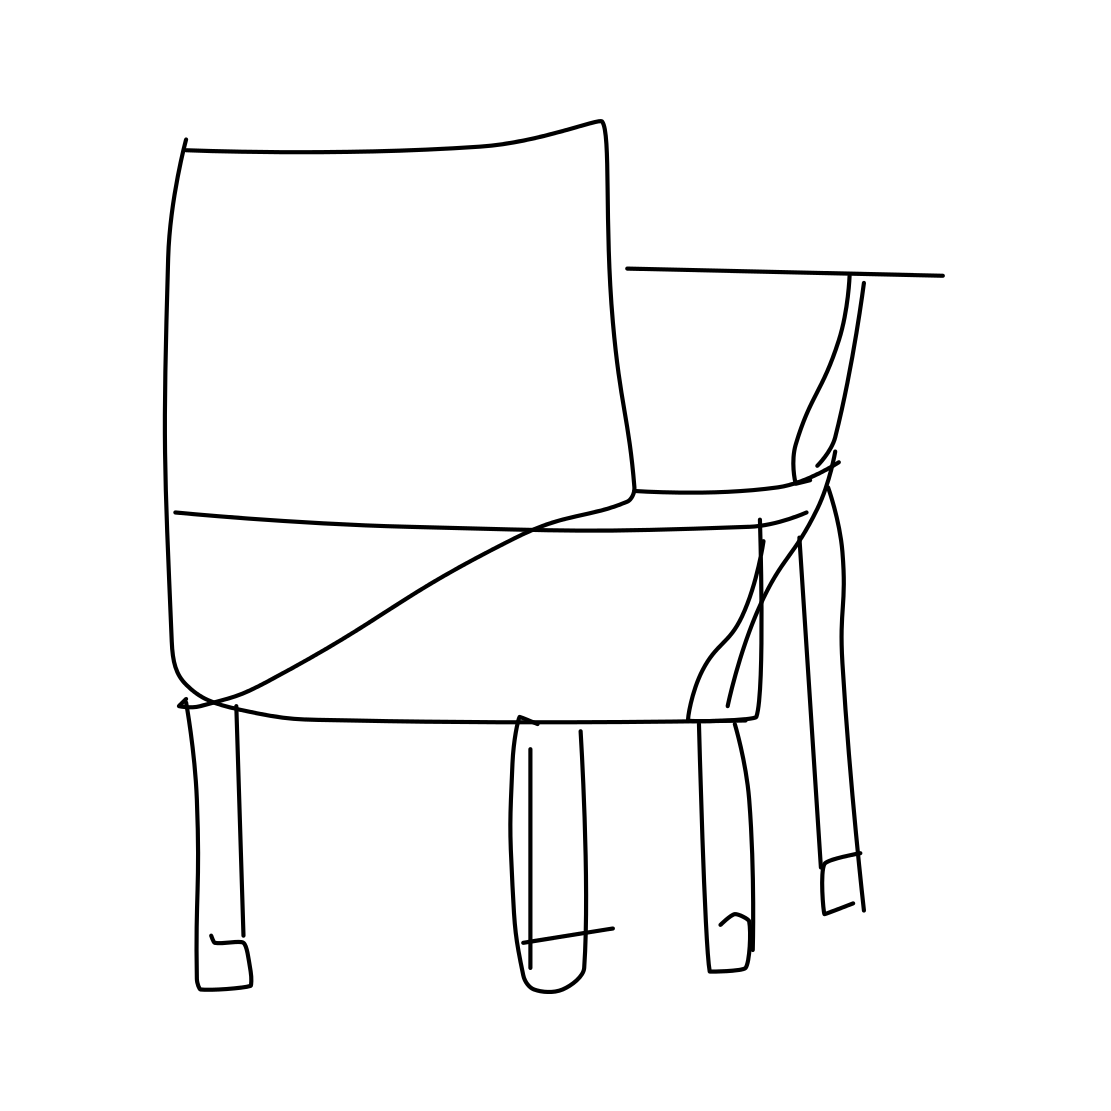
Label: armchair